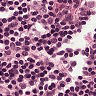
Metastatic tissue present: no